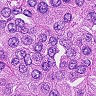
Metastatic tissue present: yes